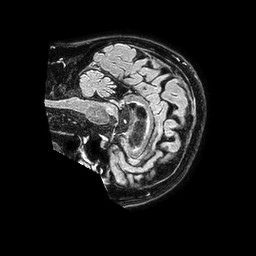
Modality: FLAIR
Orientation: sagittal
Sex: female
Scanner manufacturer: philips
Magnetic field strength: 1.5 T
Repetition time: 4.8 s
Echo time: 0.38 s